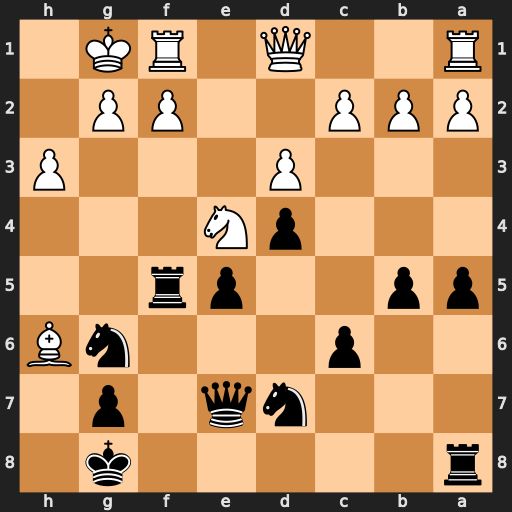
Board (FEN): r5k1/3nq1p1/2p3nB/pp2pr2/3pN3/3P3P/PPP2PP1/R2Q1RK1
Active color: b
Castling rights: -
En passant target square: -
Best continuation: gxh6 Qg4 Qe6